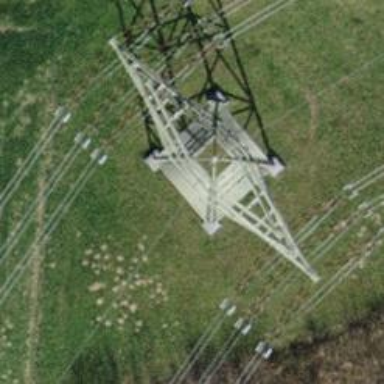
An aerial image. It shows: Towering power structure.